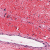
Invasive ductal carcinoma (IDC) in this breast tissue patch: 0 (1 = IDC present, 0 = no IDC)